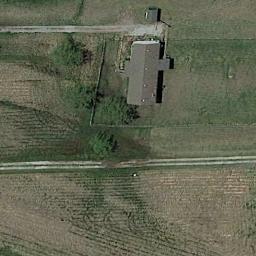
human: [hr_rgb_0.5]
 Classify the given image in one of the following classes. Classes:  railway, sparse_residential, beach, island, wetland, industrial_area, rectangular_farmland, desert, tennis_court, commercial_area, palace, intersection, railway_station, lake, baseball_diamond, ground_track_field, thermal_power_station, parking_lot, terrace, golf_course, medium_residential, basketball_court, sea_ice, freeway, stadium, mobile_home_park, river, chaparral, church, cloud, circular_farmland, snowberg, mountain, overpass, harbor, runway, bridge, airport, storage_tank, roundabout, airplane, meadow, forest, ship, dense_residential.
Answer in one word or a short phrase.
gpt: sparse_residential